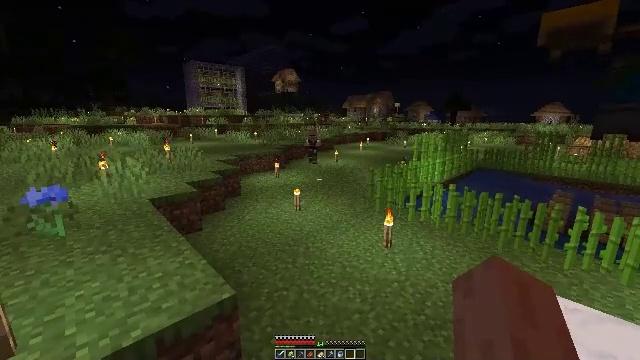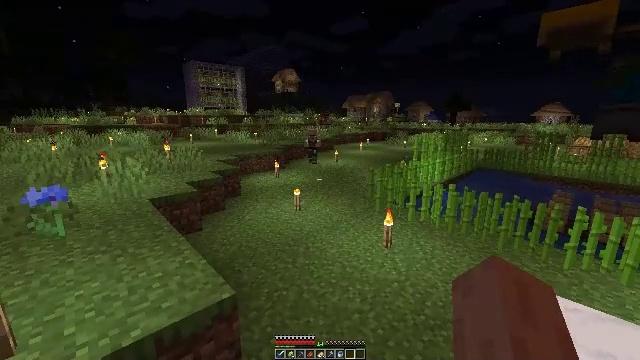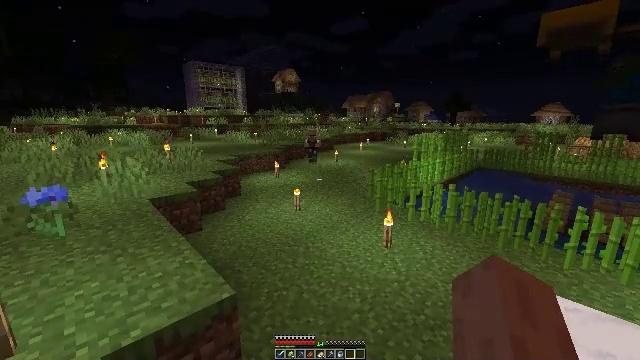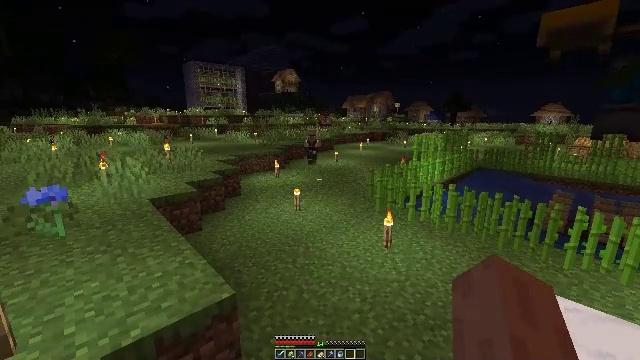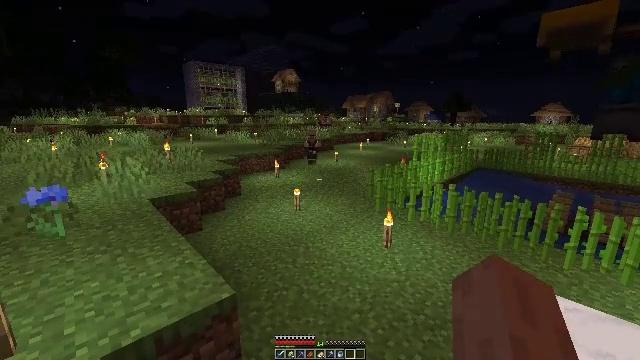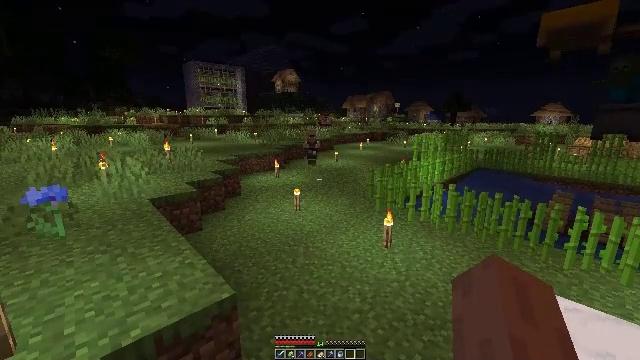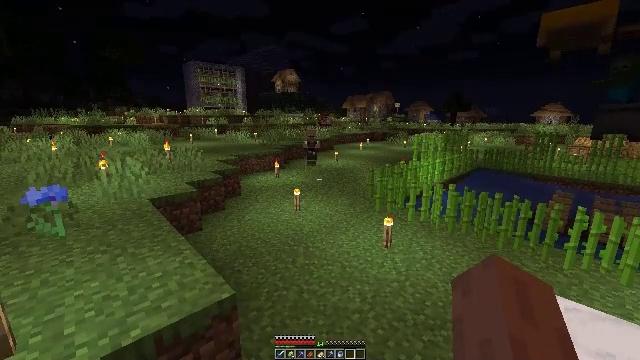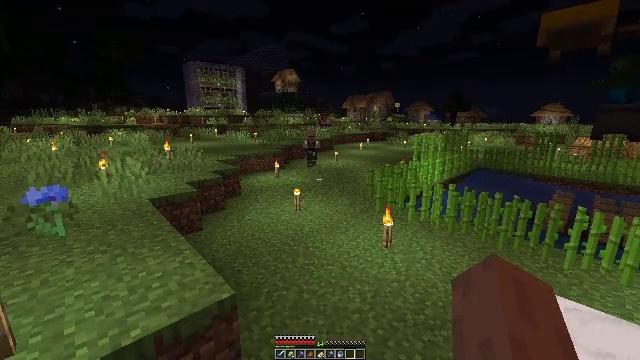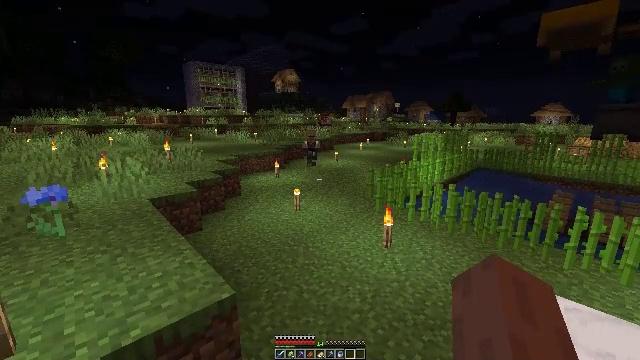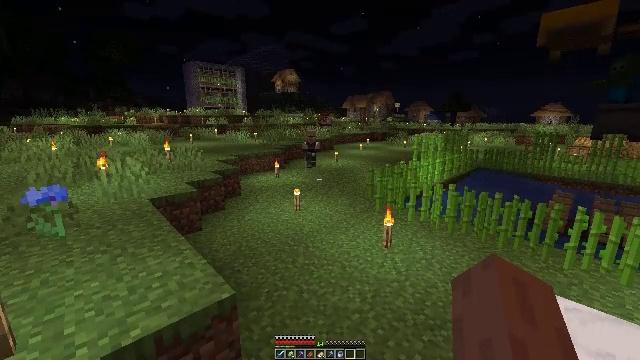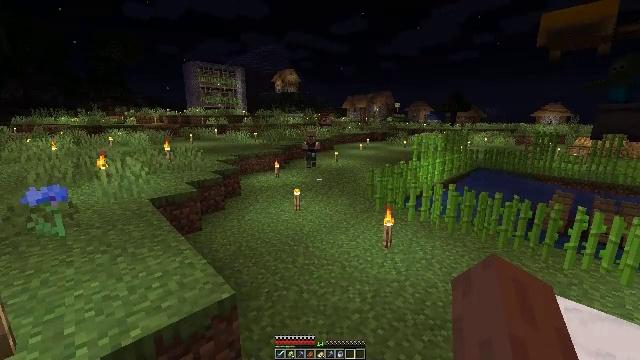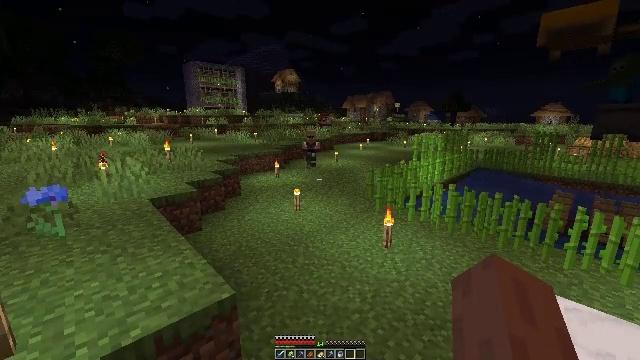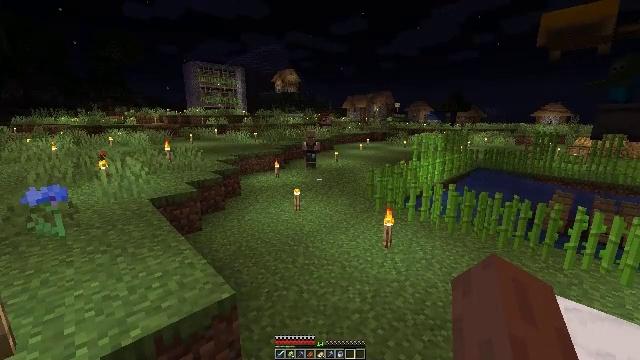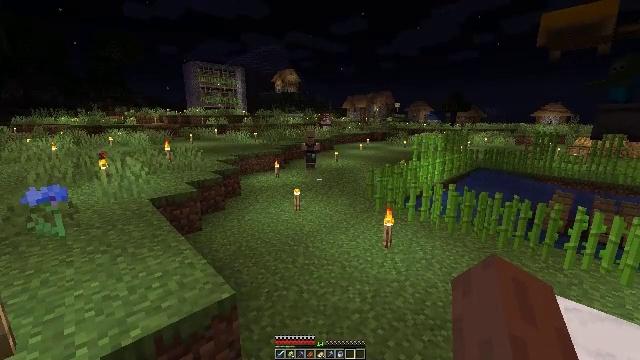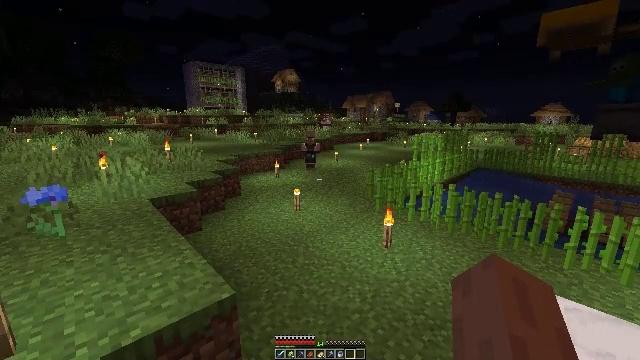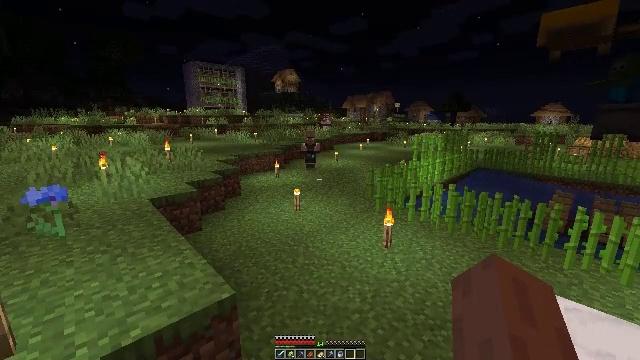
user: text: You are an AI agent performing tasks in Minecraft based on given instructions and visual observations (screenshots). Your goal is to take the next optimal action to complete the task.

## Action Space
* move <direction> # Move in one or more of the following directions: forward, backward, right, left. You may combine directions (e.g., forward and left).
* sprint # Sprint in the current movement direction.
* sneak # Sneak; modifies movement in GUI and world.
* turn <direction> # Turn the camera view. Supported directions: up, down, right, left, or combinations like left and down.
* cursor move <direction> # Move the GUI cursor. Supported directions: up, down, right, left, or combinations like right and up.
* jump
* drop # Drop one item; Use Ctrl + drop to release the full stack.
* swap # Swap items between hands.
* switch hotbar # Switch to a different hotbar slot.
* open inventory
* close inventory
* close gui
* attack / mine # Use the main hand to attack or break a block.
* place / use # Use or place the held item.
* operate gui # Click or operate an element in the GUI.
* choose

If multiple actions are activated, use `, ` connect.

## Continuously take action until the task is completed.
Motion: motion action
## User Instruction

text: Retrieve the white bed for later use.
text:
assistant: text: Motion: no_op
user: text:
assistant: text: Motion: no_op
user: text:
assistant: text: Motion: no_op
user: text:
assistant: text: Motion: no_op
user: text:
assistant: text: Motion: no_op
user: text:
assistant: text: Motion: no_op
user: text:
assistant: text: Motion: no_op
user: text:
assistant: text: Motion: no_op
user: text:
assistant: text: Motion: no_op
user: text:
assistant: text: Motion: no_op
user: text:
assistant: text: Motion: no_op
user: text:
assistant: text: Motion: no_op
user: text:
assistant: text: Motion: no_op
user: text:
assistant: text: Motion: no_op
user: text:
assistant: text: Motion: no_op
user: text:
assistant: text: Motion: no_op
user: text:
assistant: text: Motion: no_op
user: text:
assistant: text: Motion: jump
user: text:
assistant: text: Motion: jump
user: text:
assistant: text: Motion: jump
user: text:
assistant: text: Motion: jump
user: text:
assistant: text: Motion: jump
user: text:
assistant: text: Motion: no_op
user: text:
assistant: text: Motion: no_op
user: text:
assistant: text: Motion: no_op
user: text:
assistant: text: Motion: no_op
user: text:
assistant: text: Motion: turn left
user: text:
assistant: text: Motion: turn left
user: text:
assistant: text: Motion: turn left and up
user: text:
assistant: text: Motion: turn left and up